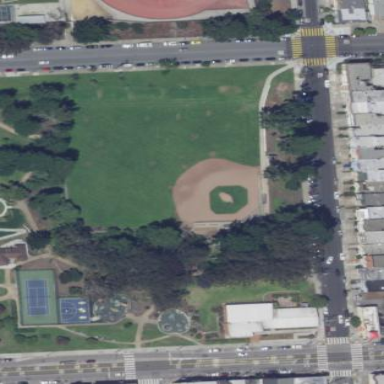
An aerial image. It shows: Baseball pitch for leisure land.